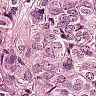
Metastatic tissue present: yes